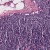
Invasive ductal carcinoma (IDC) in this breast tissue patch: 0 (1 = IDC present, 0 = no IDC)